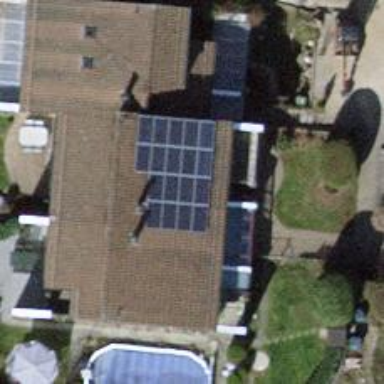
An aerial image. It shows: Solar power generator using photovoltaic panels.